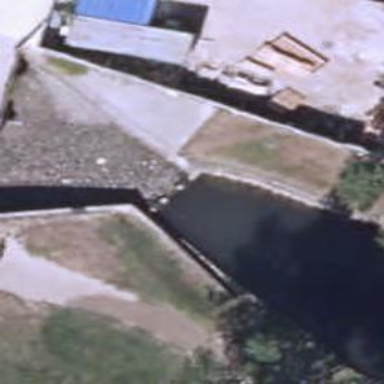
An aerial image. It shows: Weir along the waterway.